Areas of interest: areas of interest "Commercial service"
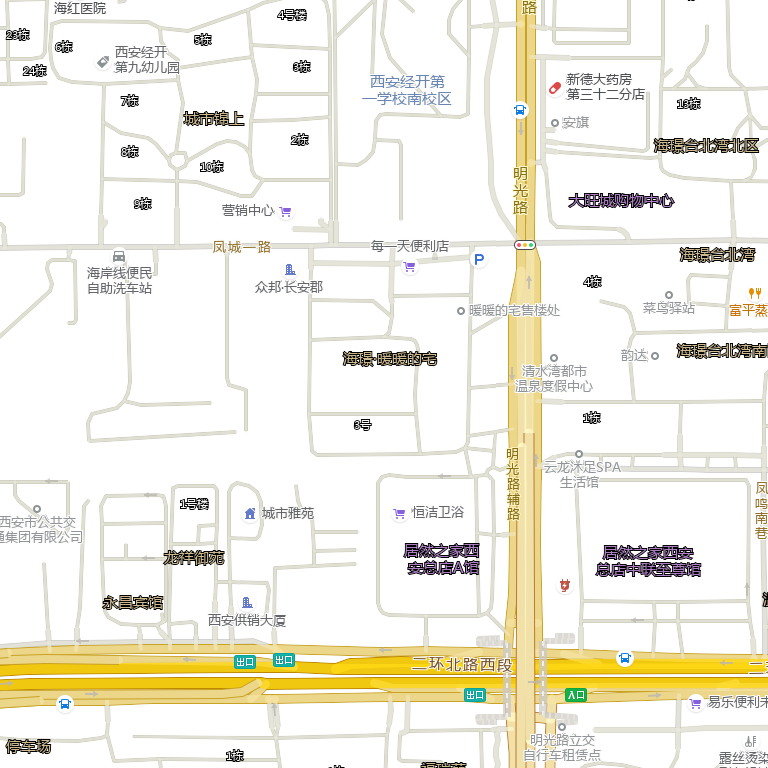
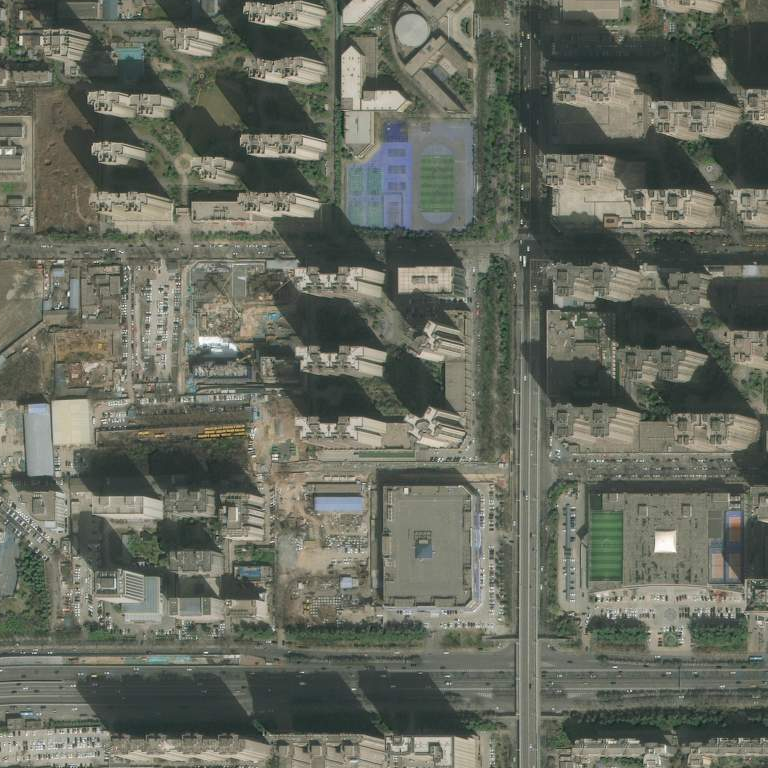